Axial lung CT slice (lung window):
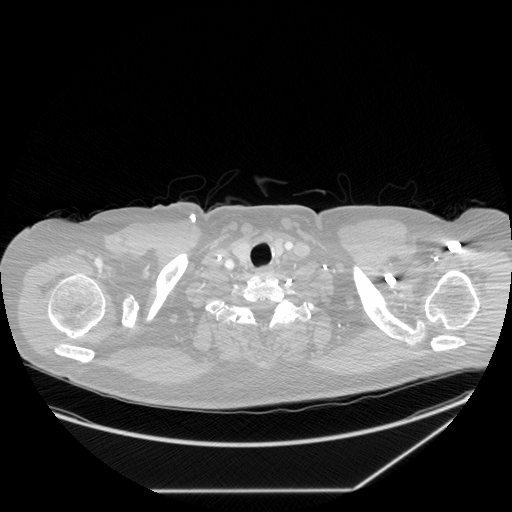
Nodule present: no